Question: So I have a 'UIActivityViewController' in my Application. How do I change the background color.
And I also have a quick how to add Facebook and twitter to my 'UIActivityViewController'.
'''
- (IBAction)Social:(id)sender {
UIActivityViewController *social = [[UIActivityViewController alloc]initWithActivityItems:[NSArray arrayWithObjects:@"Travel+ Rocks",nil] applicationActivities:nil];
social.excludedActivityTypes = @[UIActivityTypeCopyToPasteboard,UIActivityTypeAssignToContact,UIActivityTypePostToWeibo,UIActivityTypePrint];
[self presentViewController:social animated:YES completion:nil];
[social setCompletionHandler:^(NSString *activityType, BOOL completed)
{
NSLog(@"Activity = %@",activityType);
NSLog(@"Completed Status = %d",completed);
if (completed)
{
// UIAlertView *objalert = [[UIAlertView alloc]initWithTitle:@"Alert" message:@"Your Posts were sucessful" delegate:nil cancelButtonTitle:@"OK" otherButtonTitles:nil];
// [objalert show];
// objalert = nil;
}else
{
// UIAlertView *objalert = [[UIAlertView alloc]initWithTitle:@"Alert" message:@"Your Posts weren't sucessful" delegate:nil cancelButtonTitle:@"OK" otherButtonTitles:nil];
// [objalert show];
// objalert = nil;
}
}];
}
'''
These Piece of Code fix the Background Eror:
'''
NSString *message = [NSString stringWithFormat:@""];
NSString *textToShare = message;
UIImage *imageToShare = [UIImage imageNamed:@""];
NSArray *activityItems = [[NSArray alloc] initWithObjects:textToShare, imageToShare,nil];
UIActivity *activity = [[UIActivity alloc] init];
NSArray *applicationActivities = [[NSArray alloc] initWithObjects:activity, nil];
UIActivityViewController *activityVC =
[[UIActivityViewController alloc] initWithActivityItems:activityItems
applicationActivities:applicationActivities];
[self presentViewController:activityVC animated:YES completion:nil];
'''
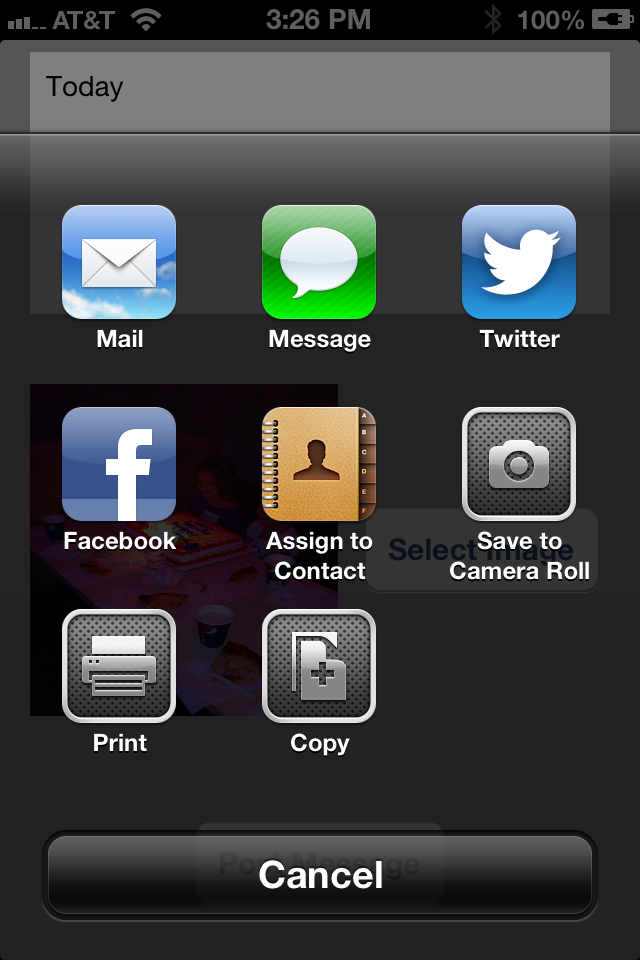
Answer: Have a look on the following linked sample code you may get some idea...
<URL>